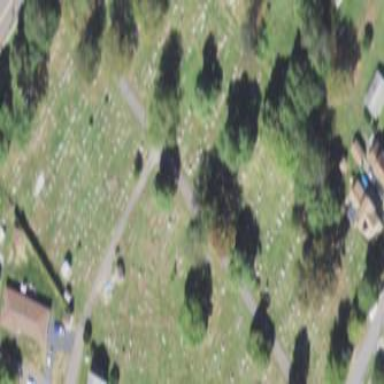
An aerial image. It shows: Cemetery.